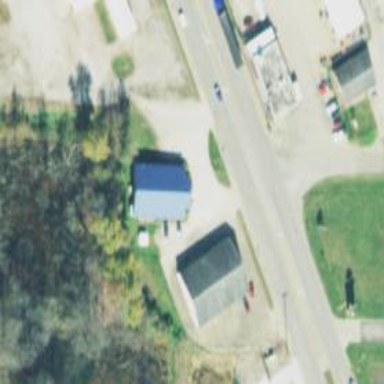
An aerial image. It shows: Clinic.